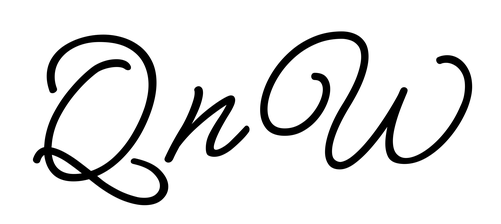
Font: MeowScript-Regular